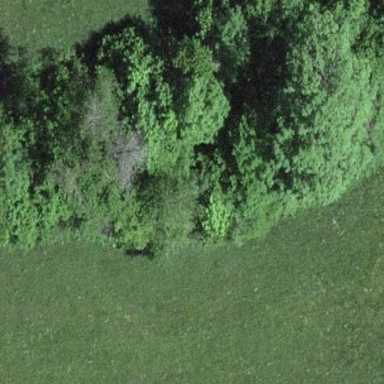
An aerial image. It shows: Forest with mixture of leaf types and cycles.